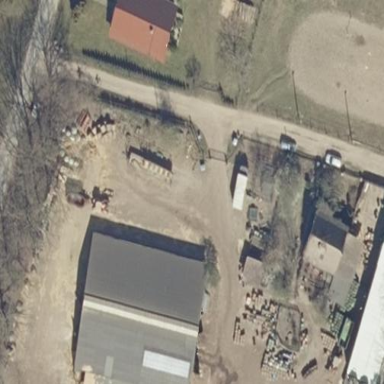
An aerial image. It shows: Shed building.